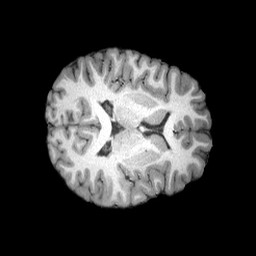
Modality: T1w
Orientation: axial
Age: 18
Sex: female